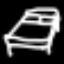
Label: bed